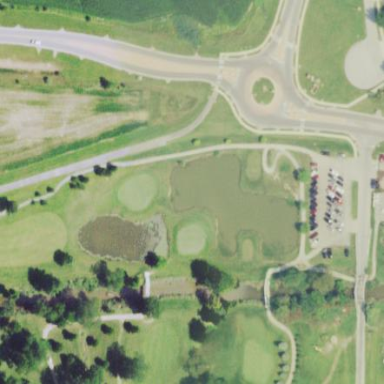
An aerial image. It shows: Water hazard in golf course. The hazard is natural water feature.